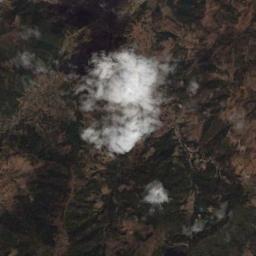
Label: cloud